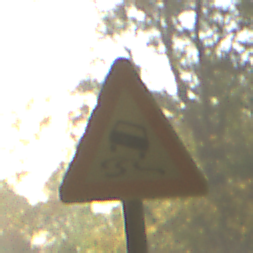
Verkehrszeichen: SchleuderOderRutschgefahr
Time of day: SunriseSunset
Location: Outdoor (Nature)
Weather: PartlyCloudy
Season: NotSpecified
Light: Natural